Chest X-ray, PA view. Patient: 22 years old, sex M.
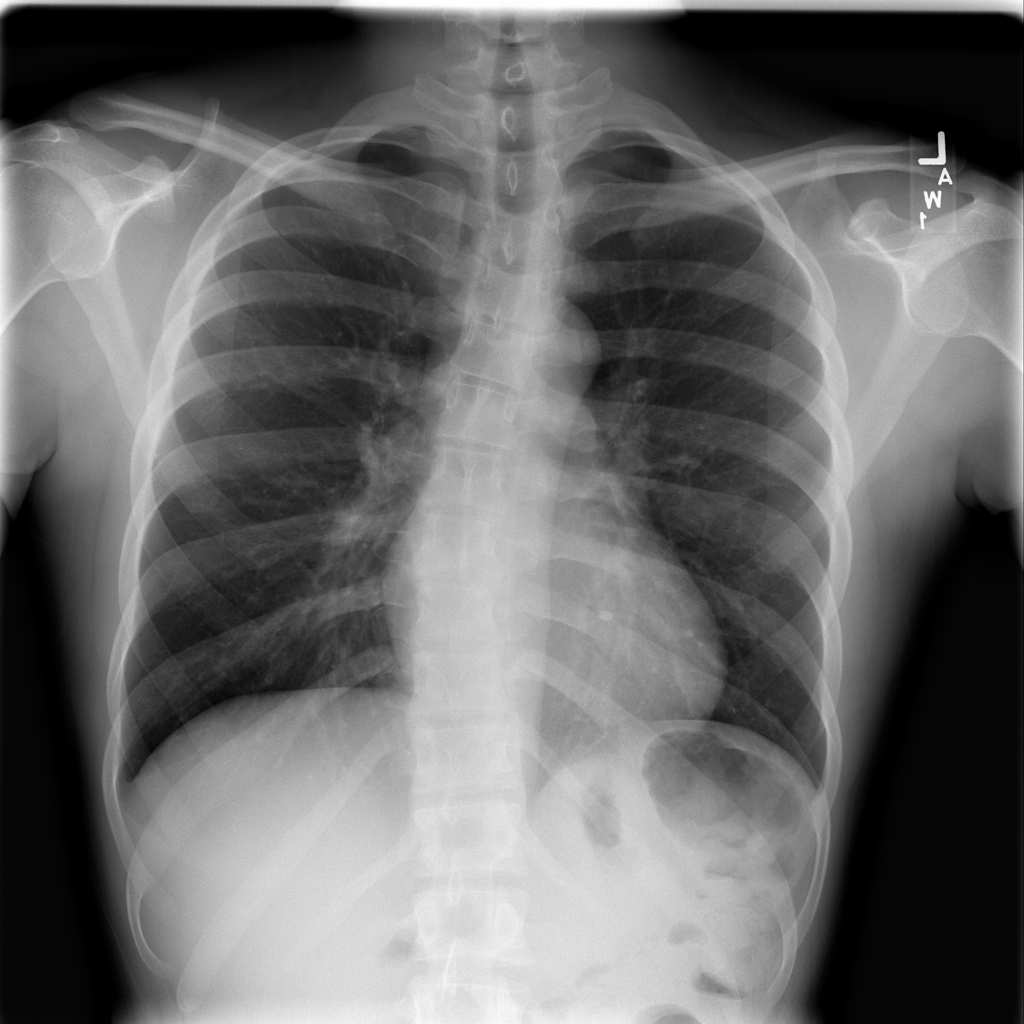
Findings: No Finding